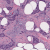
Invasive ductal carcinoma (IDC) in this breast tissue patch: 1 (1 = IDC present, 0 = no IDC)